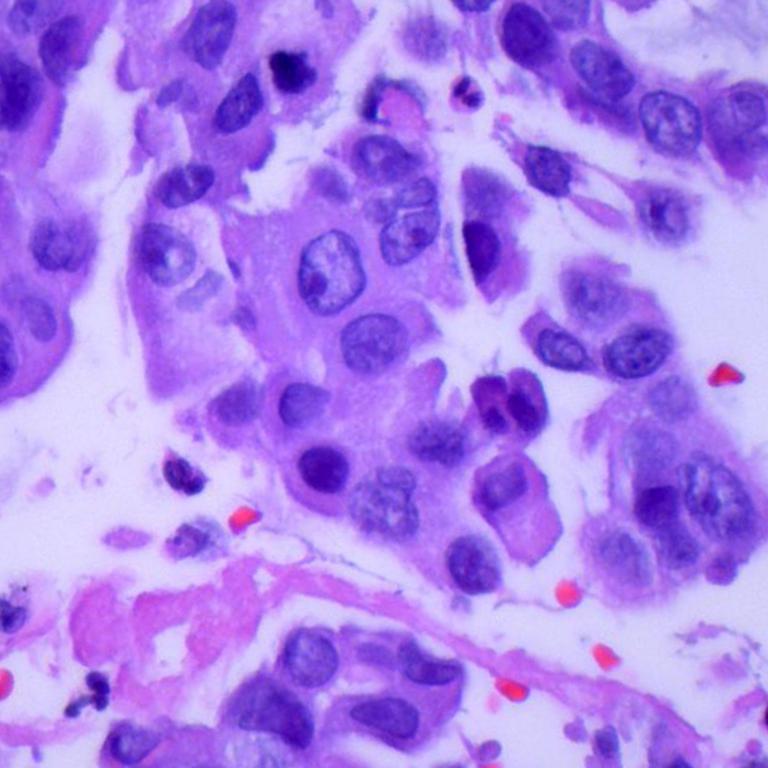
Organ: lung
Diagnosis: adenocarcinomas